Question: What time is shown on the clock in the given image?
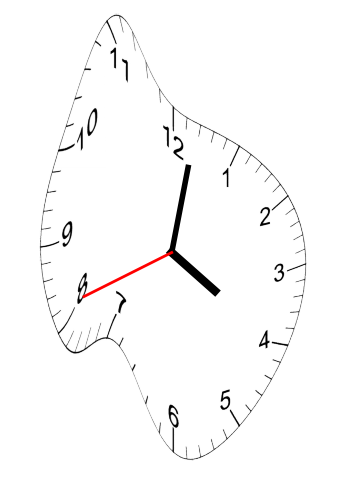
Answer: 04:01:41